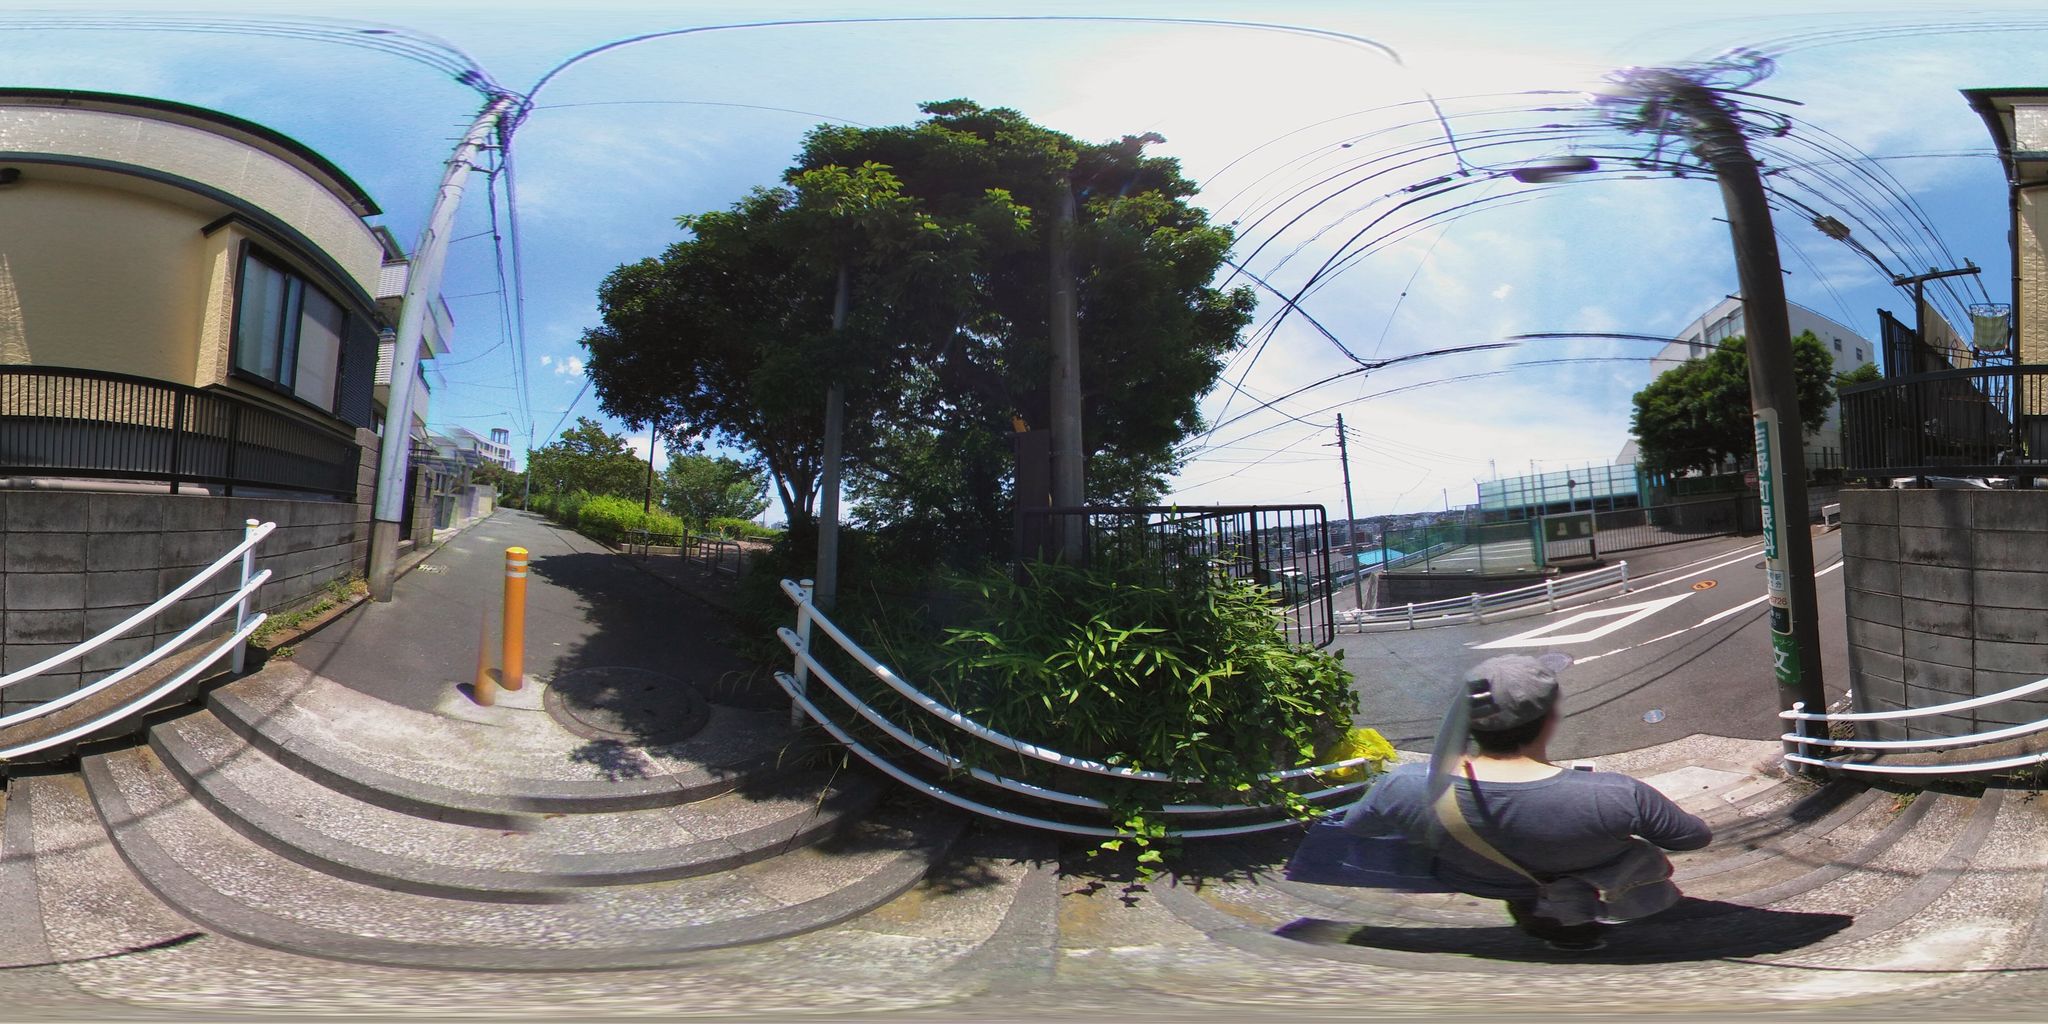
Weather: clear
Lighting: day
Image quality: good
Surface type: cycling surface
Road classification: steps, unclassified
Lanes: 2.0
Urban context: urban centre
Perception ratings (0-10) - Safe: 1.4, Lively: 2.13, Beautiful: 6.74, Boring: 2.28, Depressing: 5.7, Wealthy: 6.23